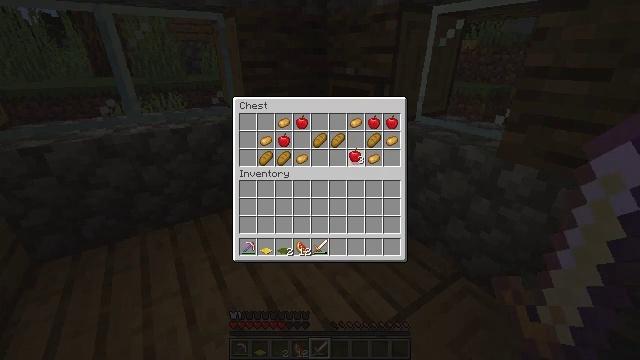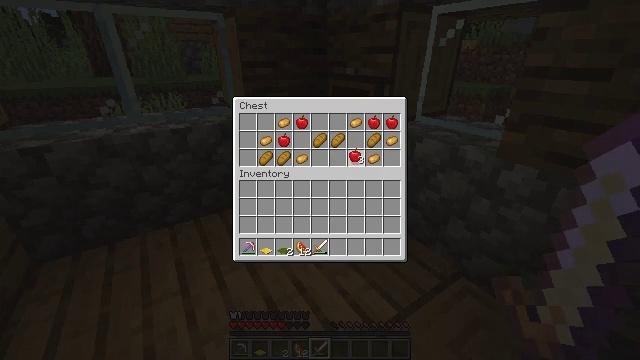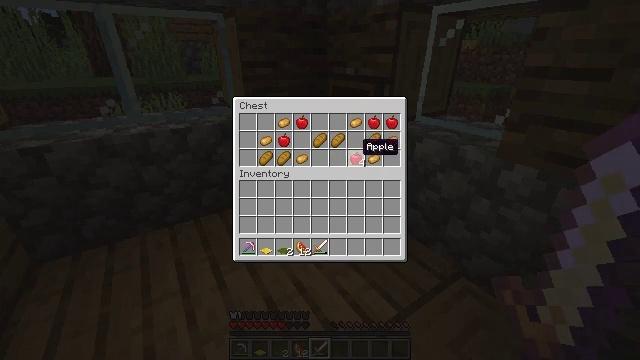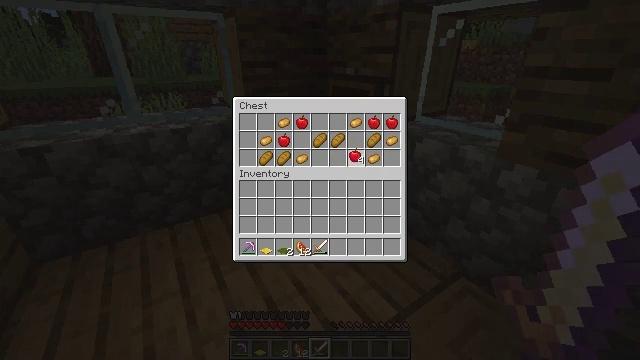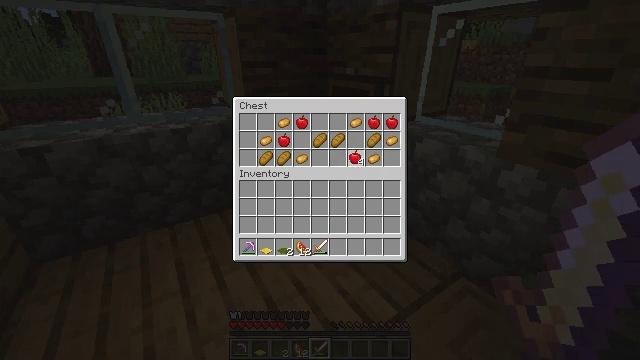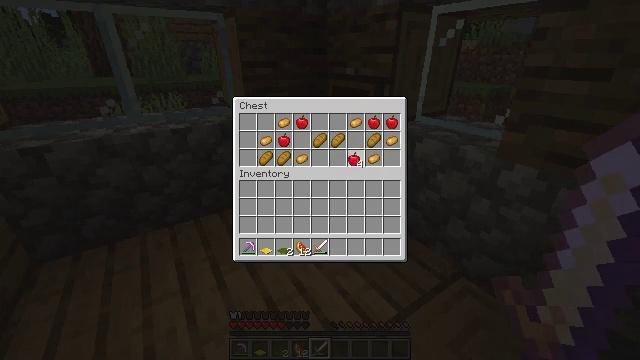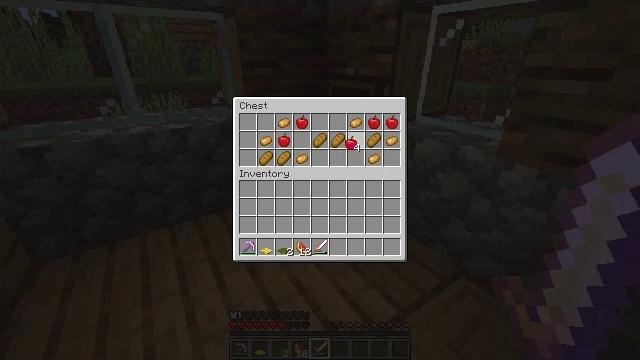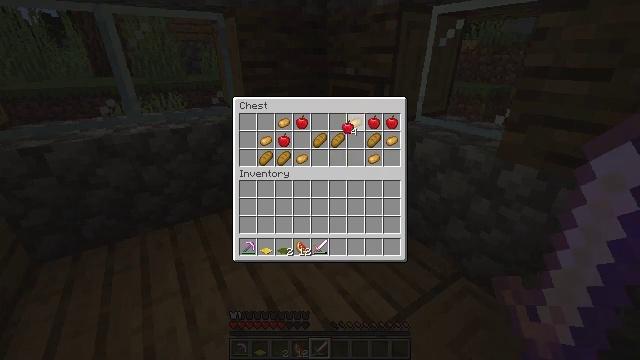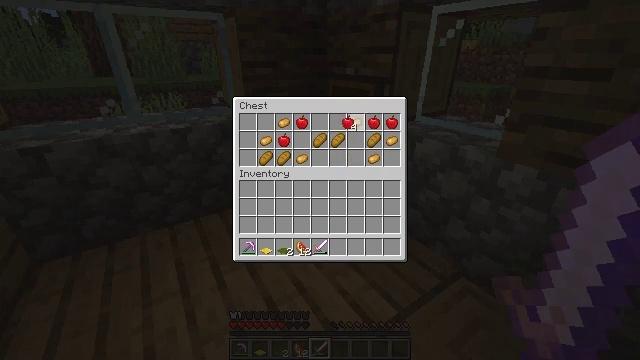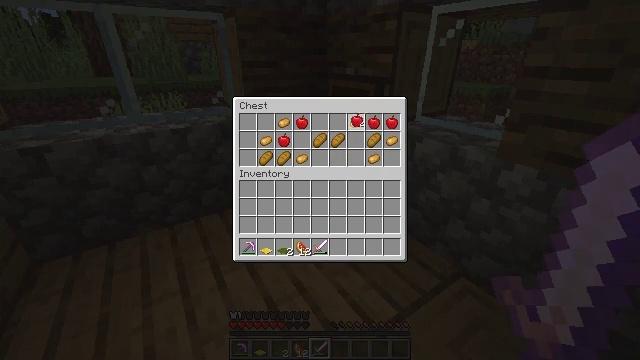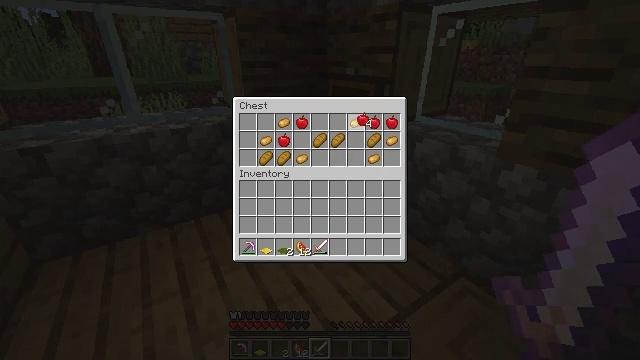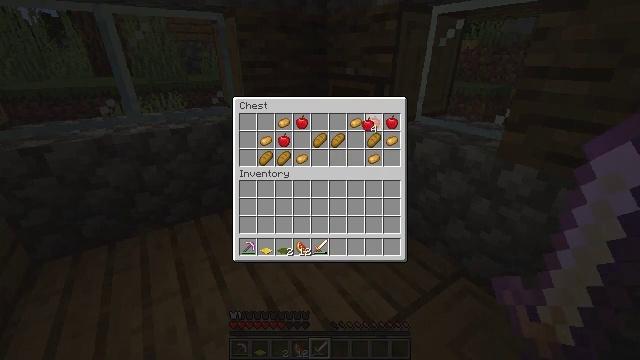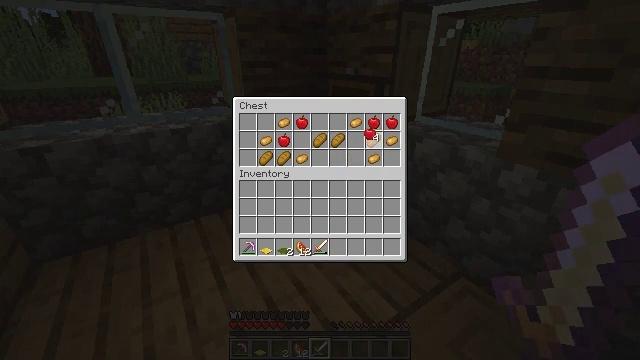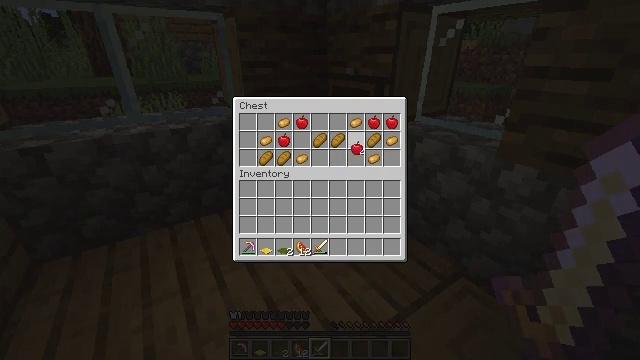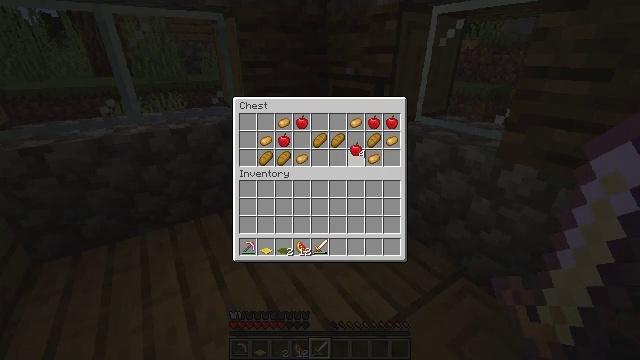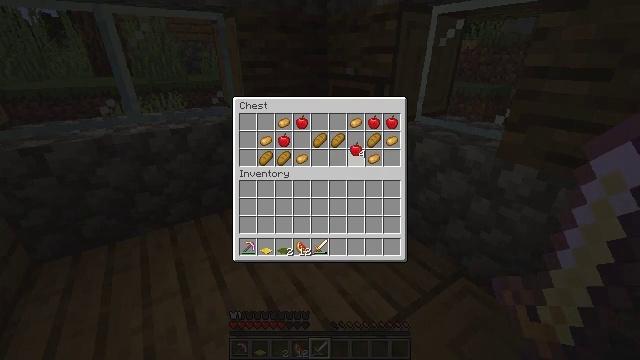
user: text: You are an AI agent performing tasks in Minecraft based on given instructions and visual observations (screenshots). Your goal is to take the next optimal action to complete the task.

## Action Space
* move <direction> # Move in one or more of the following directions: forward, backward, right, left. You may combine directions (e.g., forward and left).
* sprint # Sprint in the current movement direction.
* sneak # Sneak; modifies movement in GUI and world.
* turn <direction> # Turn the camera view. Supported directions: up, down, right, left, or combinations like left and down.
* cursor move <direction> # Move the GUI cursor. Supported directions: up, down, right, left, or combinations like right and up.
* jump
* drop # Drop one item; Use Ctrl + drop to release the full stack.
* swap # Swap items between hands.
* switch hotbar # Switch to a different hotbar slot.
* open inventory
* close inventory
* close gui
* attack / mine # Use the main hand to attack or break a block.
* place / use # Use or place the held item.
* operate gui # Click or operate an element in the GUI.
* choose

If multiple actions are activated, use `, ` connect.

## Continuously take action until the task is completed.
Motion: motion action
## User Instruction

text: Excavate some diorite.
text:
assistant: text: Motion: attack / mine
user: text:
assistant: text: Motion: no_op
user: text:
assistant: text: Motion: attack / mine
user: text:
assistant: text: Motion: attack / mine
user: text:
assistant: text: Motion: attack / mine
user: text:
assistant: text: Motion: turn up
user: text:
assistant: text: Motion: turn up
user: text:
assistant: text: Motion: no_op
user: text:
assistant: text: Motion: turn right
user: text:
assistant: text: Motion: no_op
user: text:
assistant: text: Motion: no_op
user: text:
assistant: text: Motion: turn down
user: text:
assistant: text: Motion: turn left and down
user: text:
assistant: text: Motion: no_op
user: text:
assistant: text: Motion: no_op
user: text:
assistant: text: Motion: no_op
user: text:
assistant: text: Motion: no_op
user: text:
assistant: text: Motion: no_op
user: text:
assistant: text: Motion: no_op
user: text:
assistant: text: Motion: no_op
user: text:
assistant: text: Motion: no_op
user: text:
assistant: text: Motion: no_op
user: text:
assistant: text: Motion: no_op
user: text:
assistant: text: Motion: no_op
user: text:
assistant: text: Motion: no_op
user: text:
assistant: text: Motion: no_op
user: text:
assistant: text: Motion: no_op
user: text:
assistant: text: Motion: no_op
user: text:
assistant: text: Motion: no_op
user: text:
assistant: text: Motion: no_op